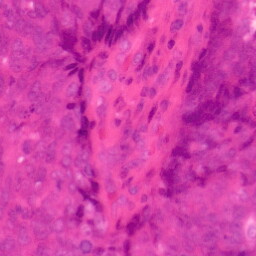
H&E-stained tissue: Colon